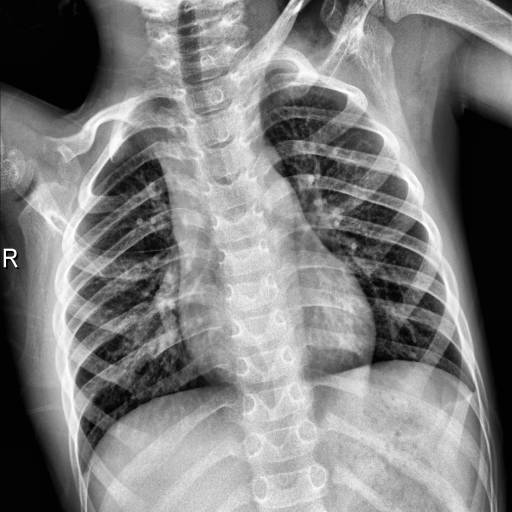
Finding: NORMAL